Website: lowes
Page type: payment
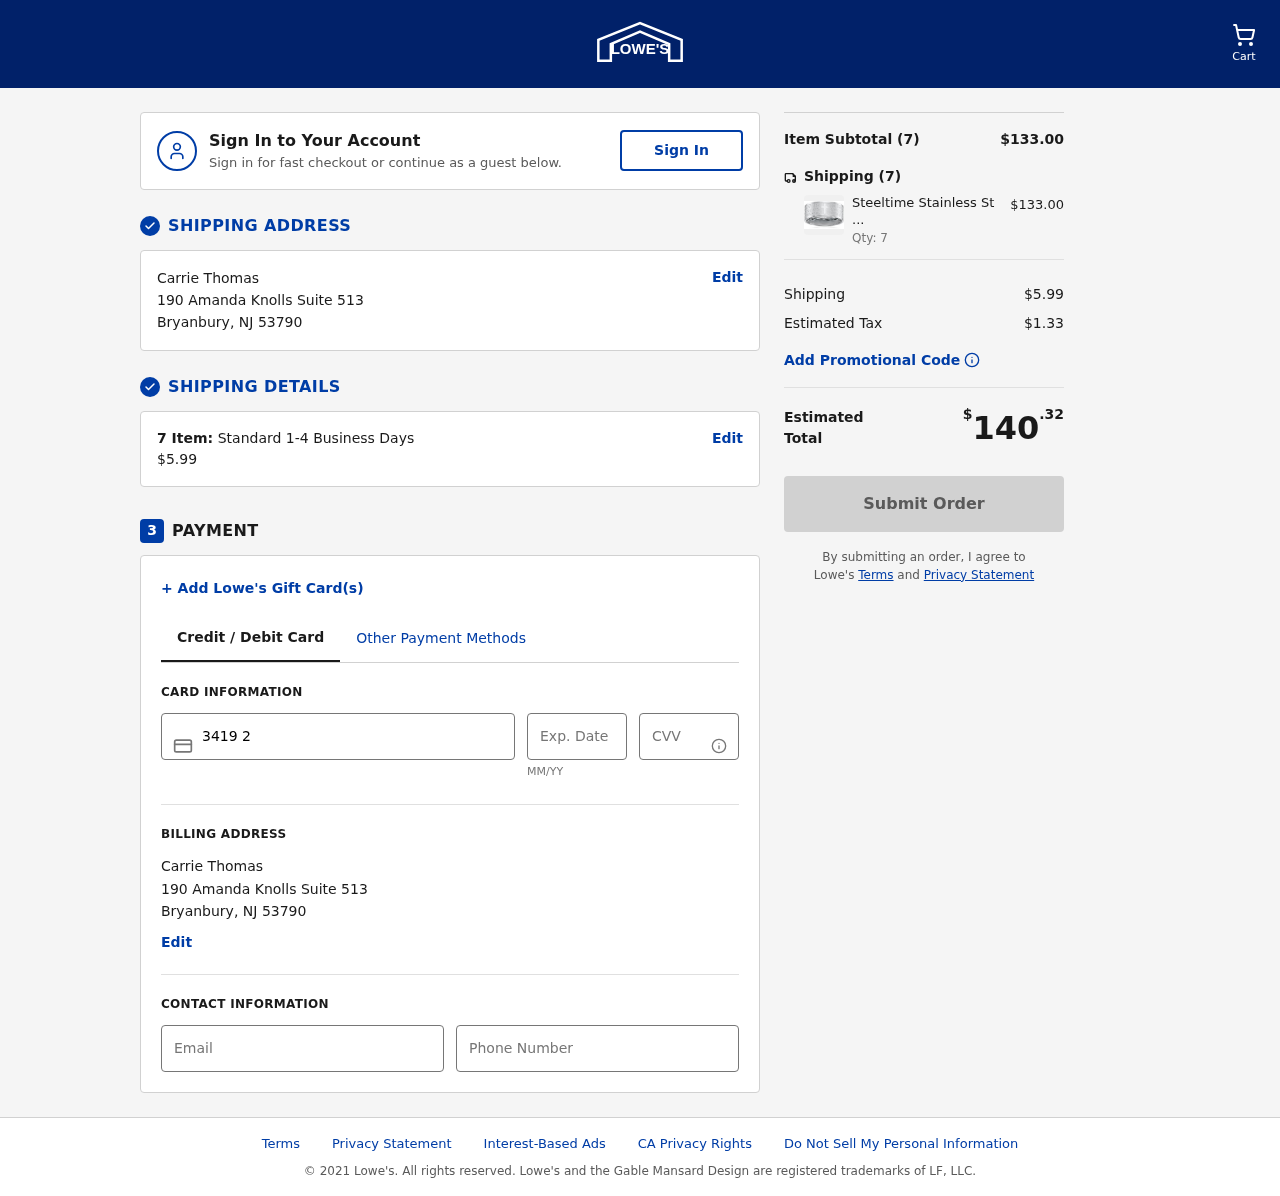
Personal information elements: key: PII_CARD_CVV
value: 8609
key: PII_CARD_EXPIRY
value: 10/27
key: PII_CARD_NUMBER
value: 3419 2299 3889 099
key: PII_CITY
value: Bryanbury
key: PII_EMAIL
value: carriethomas@yahoo.com
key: PII_FULLNAME
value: Carrie Thomas
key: PII_PHONE
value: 3742668705
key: PII_POSTCODE
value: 53790
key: PII_STATE_ABBR
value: NJ
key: PII_STREET
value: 190 Amanda Knolls Suite 513
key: PII_FULLNAME2
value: Carrie Thomas
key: PII_STREET2
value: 190 Amanda Knolls Suite 513
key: PII_CITY2
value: Bryanbury
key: PII_STATE_ABBR2
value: NJ
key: PII_POSTCODE2
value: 53790
Product elements: key: PRODUCT1_NAME
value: Steeltime Stainless Steel Serenity Prayer Band Ring, Size 12
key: PRODUCT1_PRICE
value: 19
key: PRODUCT1_QUANTITY
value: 7
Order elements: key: ORDER_NUM_ITEMS
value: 7
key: ORDER_SHIPPING_COST
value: $5.99
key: ORDER_NUM_ITEMS2
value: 7
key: ORDER_SUBTOTAL
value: $133.00
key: ORDER_NUM_ITEMS3
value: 7
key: ORDER_SHIPPING_COST2
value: $5.99
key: ORDER_TAX
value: $1.33
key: ORDER_TOTAL
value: $140.32